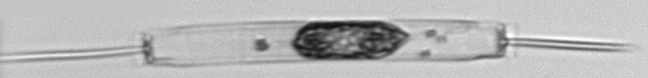
Label: Ditylum_brightwellii